Interaction volume radius: 5 \u00c5
Interaction volume height: 25 \u00c5
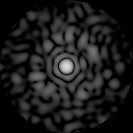
Disorder parameter: 0.8562